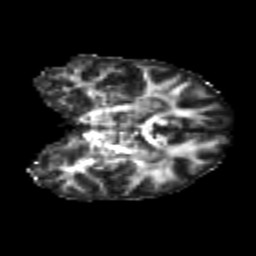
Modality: FA
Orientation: coronal
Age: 20
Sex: female
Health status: healthy
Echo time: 0.074 s